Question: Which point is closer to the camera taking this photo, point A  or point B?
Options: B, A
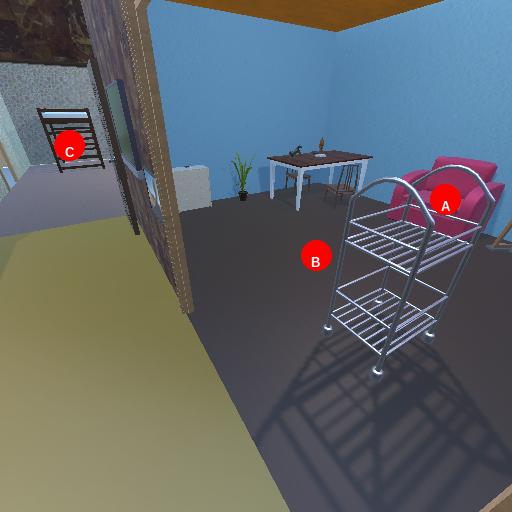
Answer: B